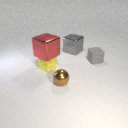
small yellow rubber cube below large red metal cube